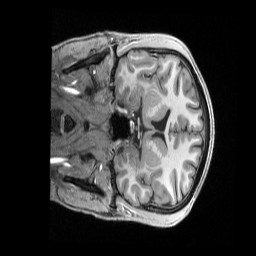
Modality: T1w
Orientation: coronal
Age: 24
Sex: male
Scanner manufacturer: siemens
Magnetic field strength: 3 T
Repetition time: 2.5 s
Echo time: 0.00296 s